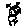
Label: bird